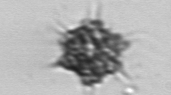
Label: Dictyocha